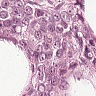
Metastatic tissue present: yes